Question: Recently I've developed an application able to post to Tumblr, for the aouth flow implementation I've used my own webview, when I get the response to the token request I open a new activity with an embedded webview in order to enter the credentials in the webpage obtained. This is working fine with Twitter, but somehow with Tumblr "Sign In" button does not work ! the only way to get logged in is pressing enter on the virtual keyboard. Do I need to add something to my webview in order to get the "Sign In" button working?
Thank you !

My webview activity:
'''
public class InAppBrowserActivity extends Activity {
@Override
protected void onCreate(Bundle savedInstanceState) {
super.onCreate(savedInstanceState);
WebView webview = new WebView(this);
webview.setWebViewClient(new MyViewClient());
setContentView(webview);
String url = getIntent().getStringExtra(URL);
webview.loadUrl(url);
}
'''
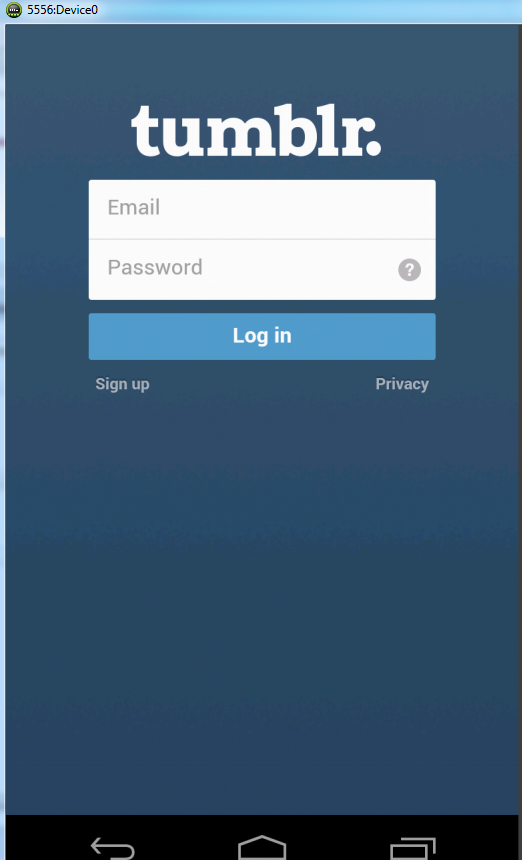
Answer: maybe you forgot to enable JavaScript?
'''
webView.getSettings().setJavaScriptEnabled(true);
'''